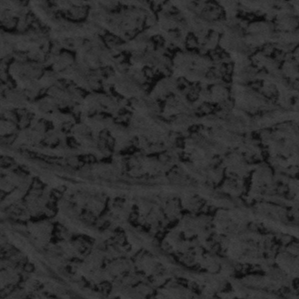
Label: frost